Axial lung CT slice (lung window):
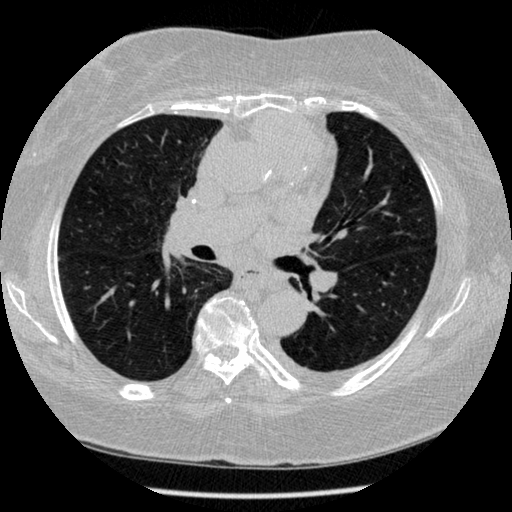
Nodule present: no